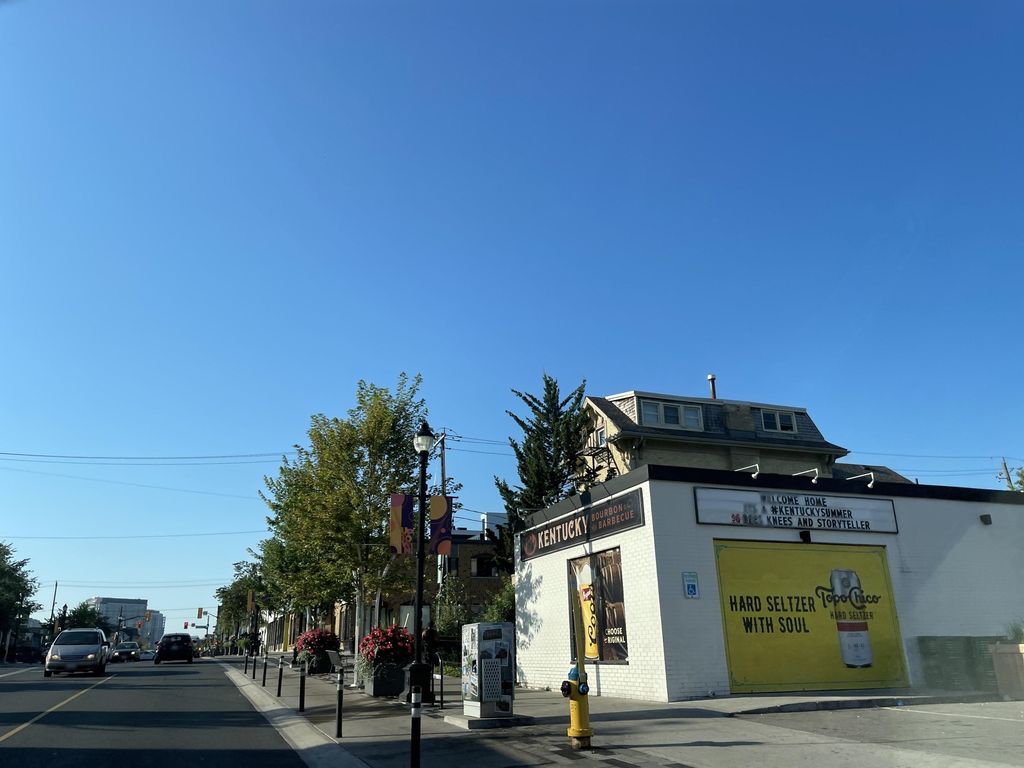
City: kitchener-waterloo